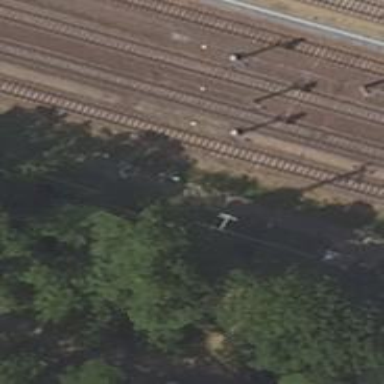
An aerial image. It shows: Railway signal.